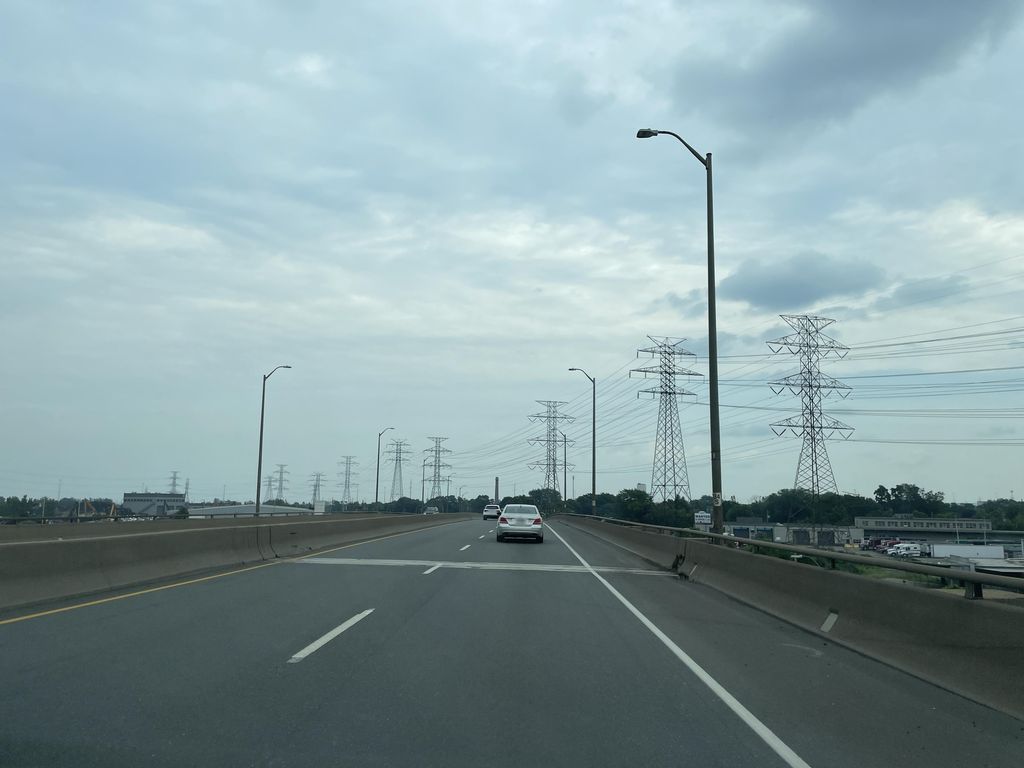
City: hamilton